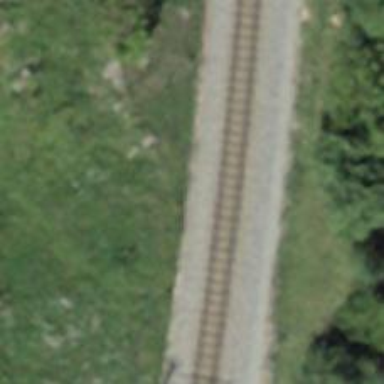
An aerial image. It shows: Narrow-gauge railway track electrified by contact line.